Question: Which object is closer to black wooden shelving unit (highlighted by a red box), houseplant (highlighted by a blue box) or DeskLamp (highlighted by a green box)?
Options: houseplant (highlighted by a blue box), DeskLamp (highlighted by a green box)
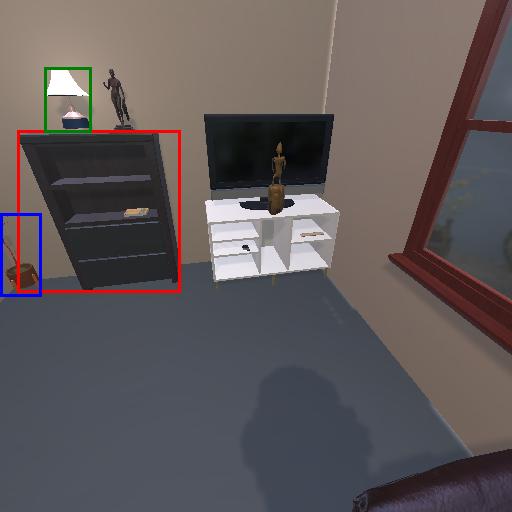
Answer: houseplant (highlighted by a blue box)